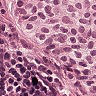
Metastatic tissue present: yes